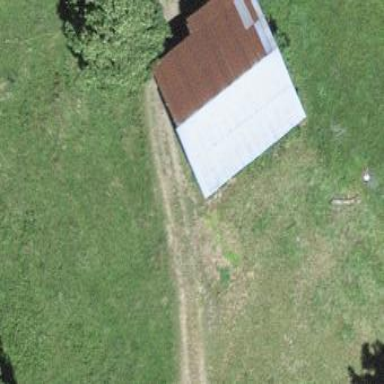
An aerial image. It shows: Barn.